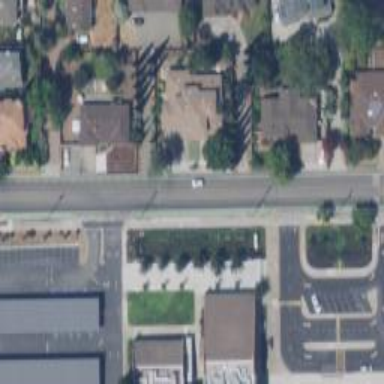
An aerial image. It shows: Tertiary road with asphalt surface and separate sidewalk.